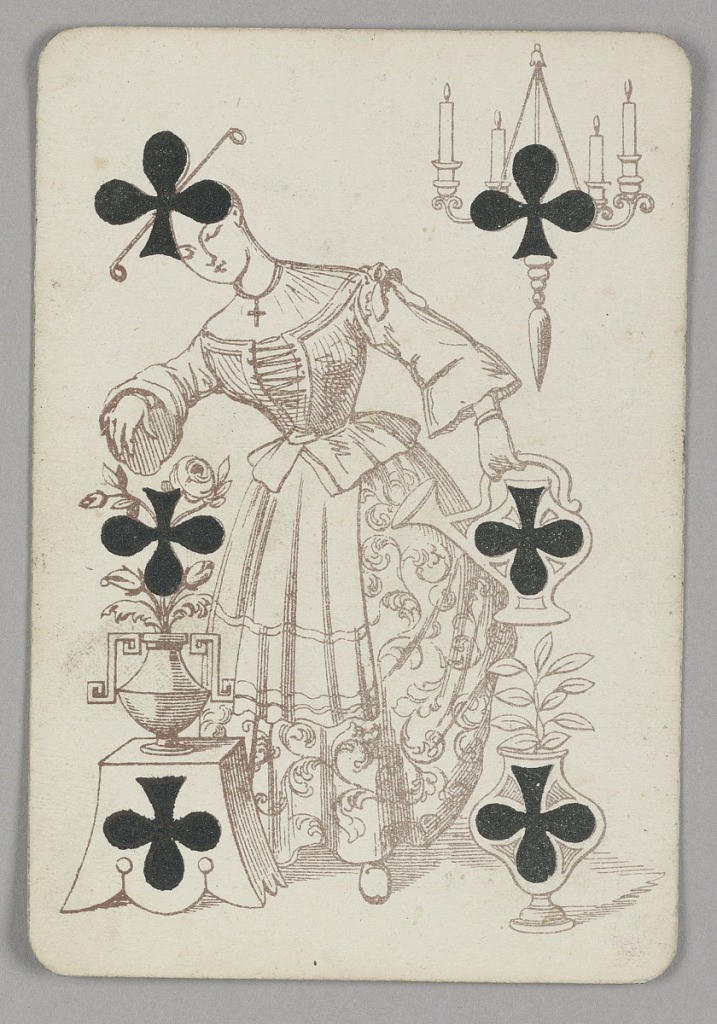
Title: Six of Clubs
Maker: E. Le Tellier, French, active late 19th century
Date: late 19th century
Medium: Lithograph on paper
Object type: Playing card
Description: Six of Clubs playing card from a pack of transformation playing cards. Female figure in flowered dress and ornamental hairstyle. She carries a pitcher of water and waters pots of flowers and plants. At upper right, a chandelier with four burning candles. Six black clubs integrated into the design.